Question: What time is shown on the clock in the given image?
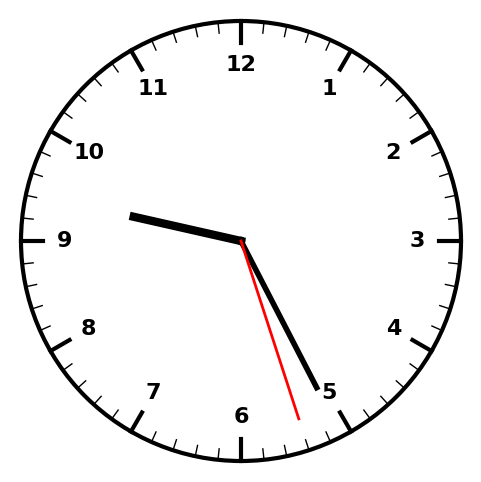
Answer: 09:25:27